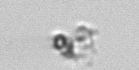
Label: detritus